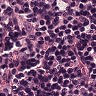
Metastatic tissue present: yes